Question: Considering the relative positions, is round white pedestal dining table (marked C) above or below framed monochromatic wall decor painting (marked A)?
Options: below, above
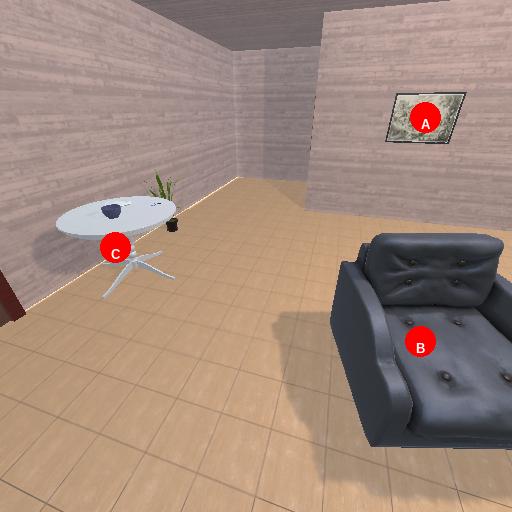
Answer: below